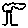
Label: tree